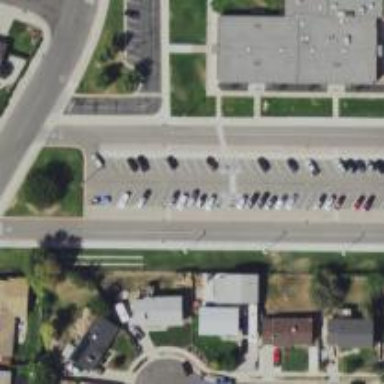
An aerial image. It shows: Parking space is available.